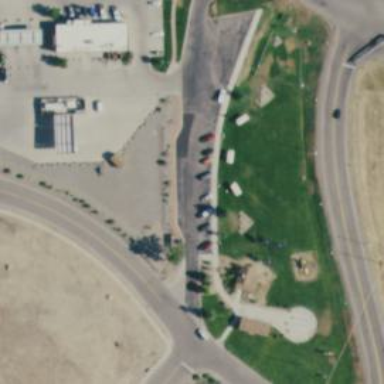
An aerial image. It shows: Rest area on the road.